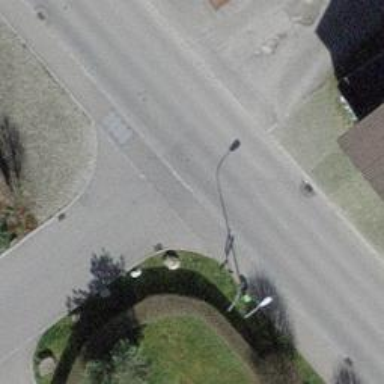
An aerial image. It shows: Sidewalk along the footway.